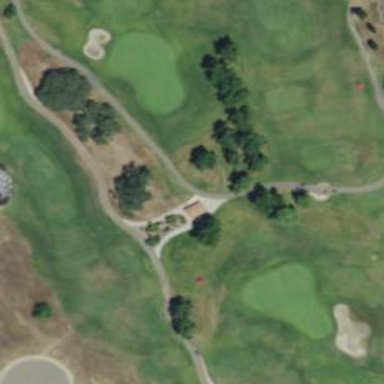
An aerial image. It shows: Path for golf carts.